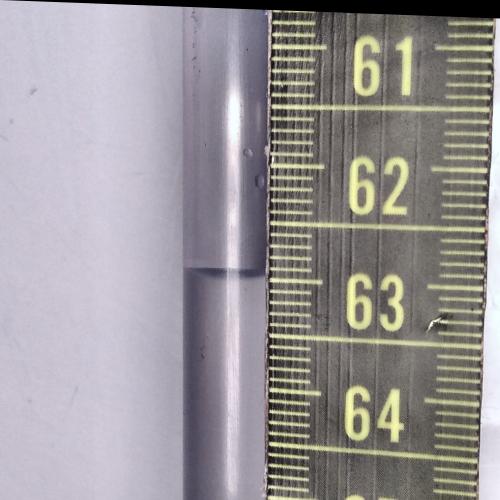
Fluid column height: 63.0 cm